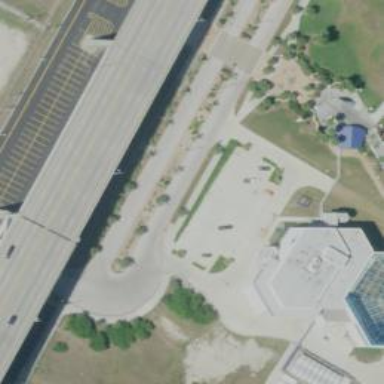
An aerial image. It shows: Paved parking area.